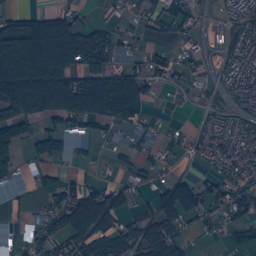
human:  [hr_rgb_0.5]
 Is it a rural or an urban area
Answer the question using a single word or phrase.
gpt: urban

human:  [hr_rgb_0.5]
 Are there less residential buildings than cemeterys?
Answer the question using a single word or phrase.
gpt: no

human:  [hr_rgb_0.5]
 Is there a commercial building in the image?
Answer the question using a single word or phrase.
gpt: yes

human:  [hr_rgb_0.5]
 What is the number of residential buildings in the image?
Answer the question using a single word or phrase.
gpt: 2682

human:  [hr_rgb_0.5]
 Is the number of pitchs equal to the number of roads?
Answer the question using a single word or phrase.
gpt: no

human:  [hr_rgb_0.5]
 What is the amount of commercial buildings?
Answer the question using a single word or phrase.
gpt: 35

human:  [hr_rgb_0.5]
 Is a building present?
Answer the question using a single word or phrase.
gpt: yes

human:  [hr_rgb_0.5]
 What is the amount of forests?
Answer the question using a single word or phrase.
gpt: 224

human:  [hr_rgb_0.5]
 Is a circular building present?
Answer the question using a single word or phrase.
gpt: yes

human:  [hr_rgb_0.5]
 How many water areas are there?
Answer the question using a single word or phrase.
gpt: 43

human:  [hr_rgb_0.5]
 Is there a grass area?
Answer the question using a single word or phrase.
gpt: yes

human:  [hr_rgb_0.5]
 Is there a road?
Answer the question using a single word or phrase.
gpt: yes

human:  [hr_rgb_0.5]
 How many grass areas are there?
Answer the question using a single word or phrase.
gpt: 308

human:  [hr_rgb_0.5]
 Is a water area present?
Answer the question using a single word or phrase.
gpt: yes

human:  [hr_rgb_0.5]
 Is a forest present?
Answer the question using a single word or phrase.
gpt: yes

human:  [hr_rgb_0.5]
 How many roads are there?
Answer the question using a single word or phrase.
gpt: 580

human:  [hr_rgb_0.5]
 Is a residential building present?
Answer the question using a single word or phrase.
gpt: yes

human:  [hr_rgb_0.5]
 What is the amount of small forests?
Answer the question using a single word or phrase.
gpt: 72

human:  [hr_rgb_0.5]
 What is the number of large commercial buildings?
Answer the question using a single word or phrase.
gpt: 4

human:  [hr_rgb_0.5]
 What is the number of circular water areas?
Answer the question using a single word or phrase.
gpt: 2

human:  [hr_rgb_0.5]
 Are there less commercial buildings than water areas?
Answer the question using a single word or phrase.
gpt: yes

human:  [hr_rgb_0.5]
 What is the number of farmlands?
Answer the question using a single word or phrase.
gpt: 66

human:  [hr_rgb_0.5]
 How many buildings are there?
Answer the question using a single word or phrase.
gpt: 2748

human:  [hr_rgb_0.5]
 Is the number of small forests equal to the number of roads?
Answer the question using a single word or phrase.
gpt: no

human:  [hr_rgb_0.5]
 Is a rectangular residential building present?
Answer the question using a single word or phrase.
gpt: yes

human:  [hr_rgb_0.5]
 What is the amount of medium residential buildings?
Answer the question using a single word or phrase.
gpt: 10

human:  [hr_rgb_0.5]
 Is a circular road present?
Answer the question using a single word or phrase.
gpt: no

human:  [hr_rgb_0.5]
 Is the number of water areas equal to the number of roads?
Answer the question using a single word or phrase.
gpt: no

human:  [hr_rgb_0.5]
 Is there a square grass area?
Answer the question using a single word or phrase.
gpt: yes

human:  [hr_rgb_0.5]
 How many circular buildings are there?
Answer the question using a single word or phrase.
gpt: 4

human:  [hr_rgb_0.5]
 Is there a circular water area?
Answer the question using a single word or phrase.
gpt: yes

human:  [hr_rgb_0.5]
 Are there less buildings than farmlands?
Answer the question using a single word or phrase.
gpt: no

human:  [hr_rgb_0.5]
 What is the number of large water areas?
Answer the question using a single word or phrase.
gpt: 4

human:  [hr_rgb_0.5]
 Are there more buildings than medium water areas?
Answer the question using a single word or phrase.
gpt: yes

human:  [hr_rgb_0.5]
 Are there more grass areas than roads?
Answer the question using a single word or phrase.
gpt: no

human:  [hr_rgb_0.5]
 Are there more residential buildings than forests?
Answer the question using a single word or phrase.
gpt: yes

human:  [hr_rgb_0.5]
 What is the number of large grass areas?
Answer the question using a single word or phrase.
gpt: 152

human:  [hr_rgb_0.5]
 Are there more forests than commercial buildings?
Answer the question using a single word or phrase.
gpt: yes

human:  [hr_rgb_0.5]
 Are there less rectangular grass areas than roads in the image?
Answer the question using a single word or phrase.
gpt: yes

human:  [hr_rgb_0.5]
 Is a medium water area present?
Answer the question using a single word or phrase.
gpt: yes

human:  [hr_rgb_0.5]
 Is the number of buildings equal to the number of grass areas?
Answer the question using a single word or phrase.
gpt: no

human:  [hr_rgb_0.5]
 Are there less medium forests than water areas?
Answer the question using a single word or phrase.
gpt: no

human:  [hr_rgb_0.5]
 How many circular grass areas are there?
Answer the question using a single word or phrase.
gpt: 1

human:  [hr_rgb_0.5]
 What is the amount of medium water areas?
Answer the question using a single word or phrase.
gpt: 11

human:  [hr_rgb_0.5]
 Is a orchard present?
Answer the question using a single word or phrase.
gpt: yes

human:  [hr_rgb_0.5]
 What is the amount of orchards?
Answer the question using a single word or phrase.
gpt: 12

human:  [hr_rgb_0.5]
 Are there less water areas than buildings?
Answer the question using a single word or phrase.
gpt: yes

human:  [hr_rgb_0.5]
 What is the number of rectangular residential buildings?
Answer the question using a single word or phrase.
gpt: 1417

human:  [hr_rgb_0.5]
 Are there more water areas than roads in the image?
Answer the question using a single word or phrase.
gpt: no

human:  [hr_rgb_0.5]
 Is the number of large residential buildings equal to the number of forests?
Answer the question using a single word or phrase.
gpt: no

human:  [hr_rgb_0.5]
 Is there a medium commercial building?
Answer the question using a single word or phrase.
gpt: yes

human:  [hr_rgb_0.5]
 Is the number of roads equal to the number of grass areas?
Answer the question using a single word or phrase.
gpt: no

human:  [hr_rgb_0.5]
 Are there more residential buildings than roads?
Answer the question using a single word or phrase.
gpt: yes

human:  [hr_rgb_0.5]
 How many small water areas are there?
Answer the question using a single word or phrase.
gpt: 28

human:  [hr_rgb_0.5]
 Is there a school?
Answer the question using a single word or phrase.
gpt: yes

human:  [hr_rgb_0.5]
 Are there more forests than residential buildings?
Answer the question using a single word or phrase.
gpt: no

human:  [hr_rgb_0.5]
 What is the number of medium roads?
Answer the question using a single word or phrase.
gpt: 0

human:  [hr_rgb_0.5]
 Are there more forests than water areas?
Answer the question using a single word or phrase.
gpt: yes

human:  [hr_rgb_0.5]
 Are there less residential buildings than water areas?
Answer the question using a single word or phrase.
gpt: no

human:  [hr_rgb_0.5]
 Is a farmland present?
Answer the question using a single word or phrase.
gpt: yes

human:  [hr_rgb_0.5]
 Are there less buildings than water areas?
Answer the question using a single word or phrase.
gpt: no

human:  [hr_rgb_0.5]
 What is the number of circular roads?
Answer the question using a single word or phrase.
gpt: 0

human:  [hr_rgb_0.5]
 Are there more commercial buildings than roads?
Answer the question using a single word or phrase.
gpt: no

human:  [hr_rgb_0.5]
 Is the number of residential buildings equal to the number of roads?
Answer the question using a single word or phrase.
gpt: no